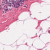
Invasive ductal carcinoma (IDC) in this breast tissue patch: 0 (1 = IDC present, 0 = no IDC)